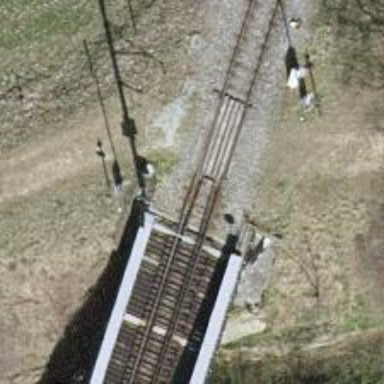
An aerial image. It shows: Level crossing along the railway.